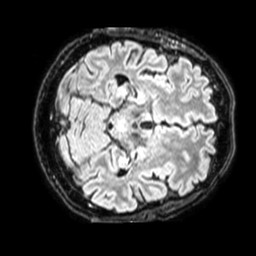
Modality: FLAIR
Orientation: axial
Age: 85
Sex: male
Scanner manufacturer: philips
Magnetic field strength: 1.5 T
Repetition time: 4.8 s
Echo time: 0.3364 s